Question: I have the following css layout (see pic below) and would like to know if css supports dynamic sub menus (or do I need jquery for this)? That is, when the mouse hovers over a main menu item, Home/Menu 1/Menu 2, I would like to dynamically update the sub menus below custom according to each main menu item. Of course when the main menu item is selected the sub menu items stick accordingly.
Thanks!

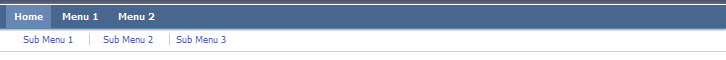
Answer: Try this out <URL>.
## HTML
'''
<ul class="mainmenu">
<li><a href=#>Test1</a>
<ul class="submenu">
<li><a href=#>Test1</a></li>
<li><a href=#>Test2</a></li>
<li><a href=#>Test3</a></li>
</ul>
</li>
<li><a href=#>Test2</a>
<ul class="submenu">
<li><a href=#>Test1</a></li>
<li><a href=#>Test2</a></li>
<li><a href=#>Test3</a></li>
</ul>
</li>
<li><a href=#>Test3</a>
<ul class="submenu">
<li><a href=#>Test1</a></li>
<li><a href=#>Test2</a></li>
<li><a href=#>Test3</a></li>
</ul>
</li>
</ul>
'''
## CSS
'''
ul.mainmenu {
list-style: none;
}
ul.mainmenu li {
display: inline-block;
}
ul.mainmenu li a {
text-decoration: none;
background: #ff005a;
color: #fff;
padding: 0.25em;
}
ul.mainmenu li a:hover {
background: #ff00ff;
}
ul.mainmenu li ul.submenu {
list-style: none;
display: none;
}
ul.mainmenu li:hover > ul.submenu {
position: absolute;
display: inline-block;
top: 40px;
}
'''